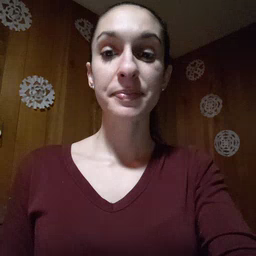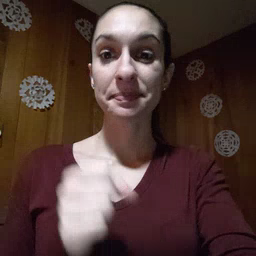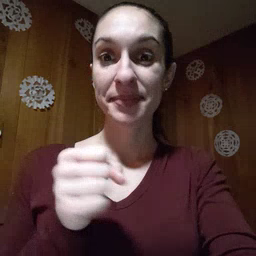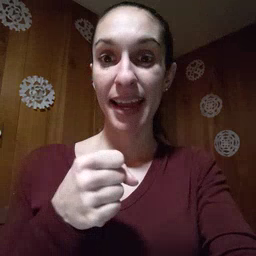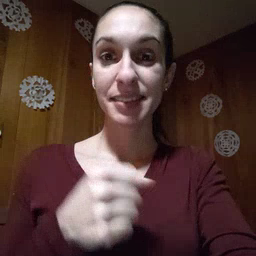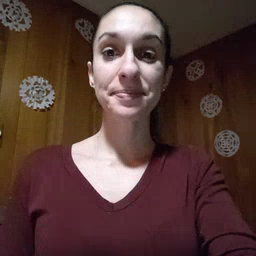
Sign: make